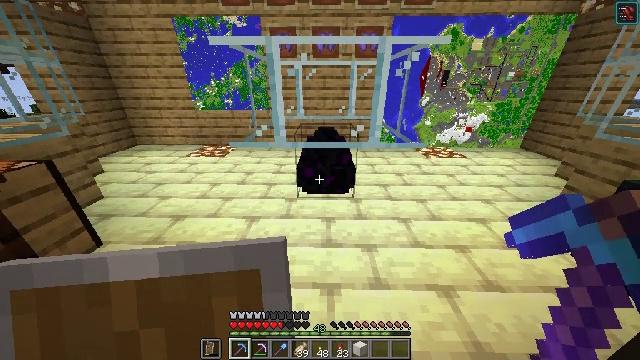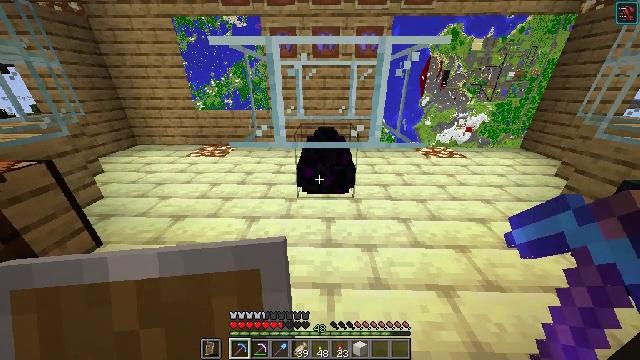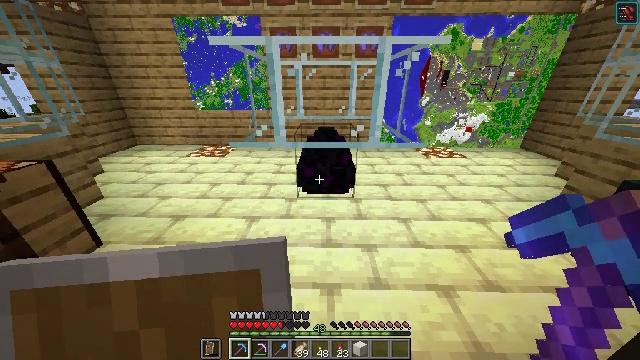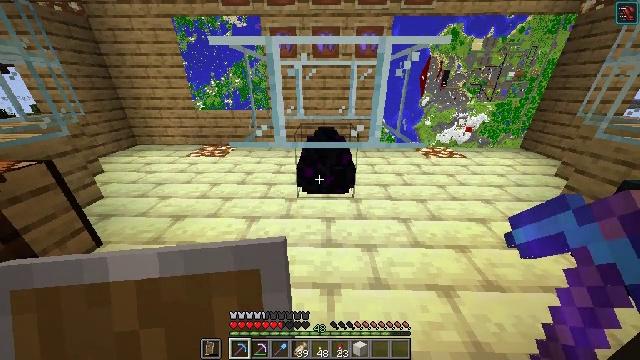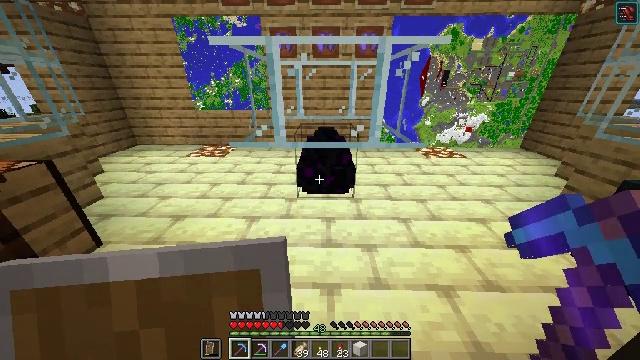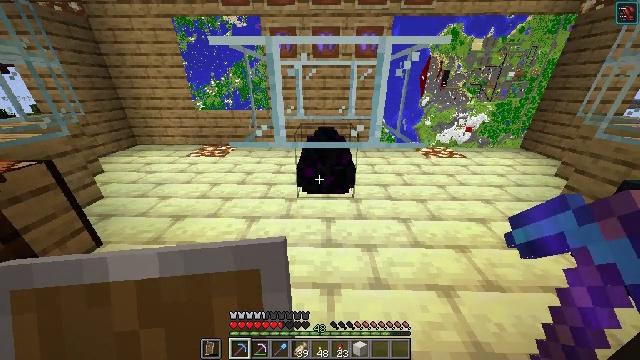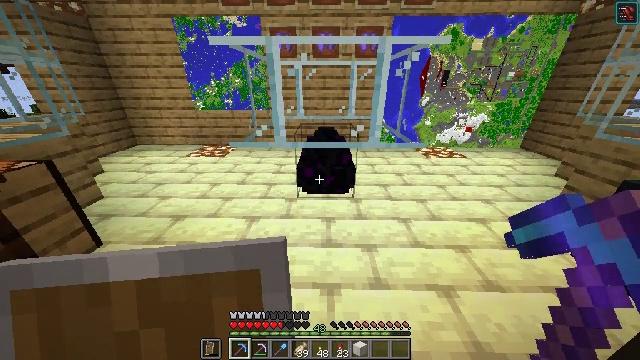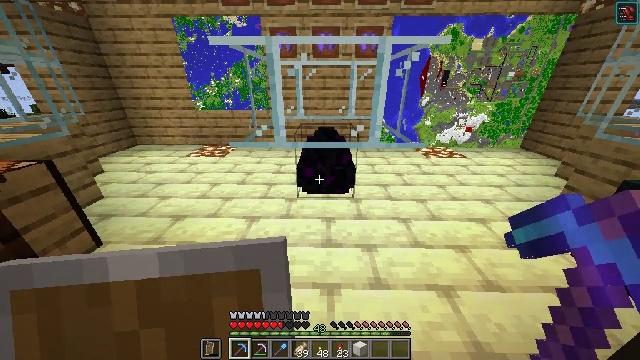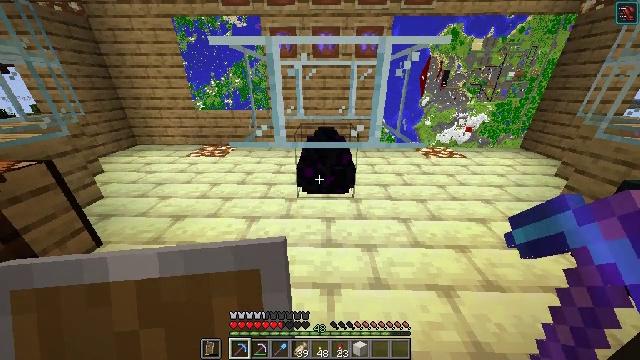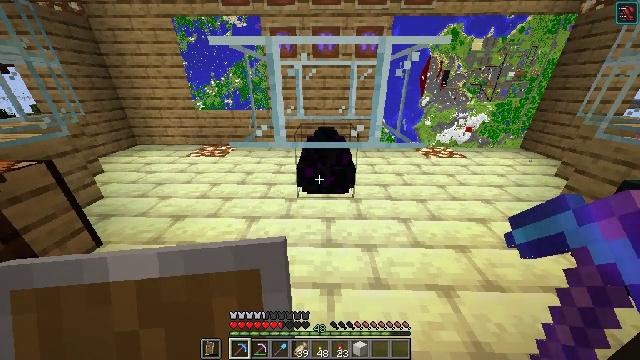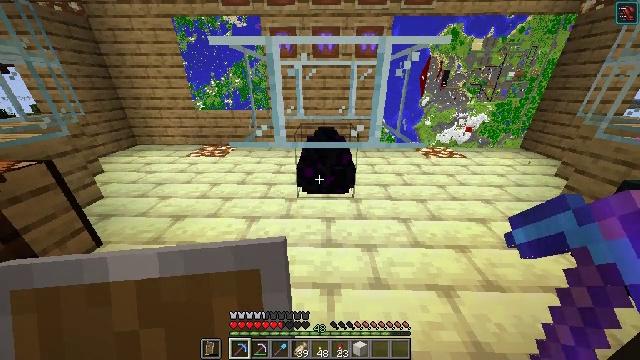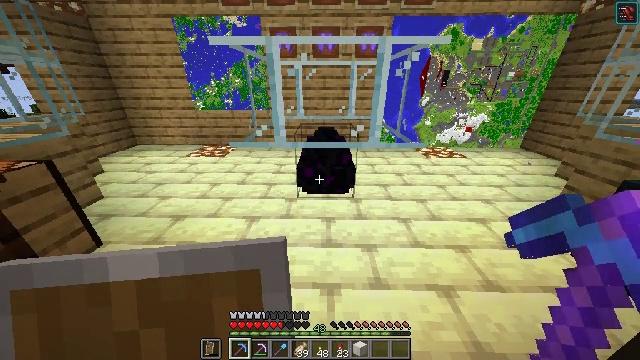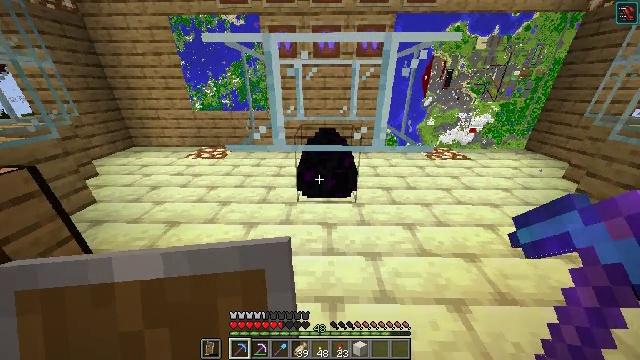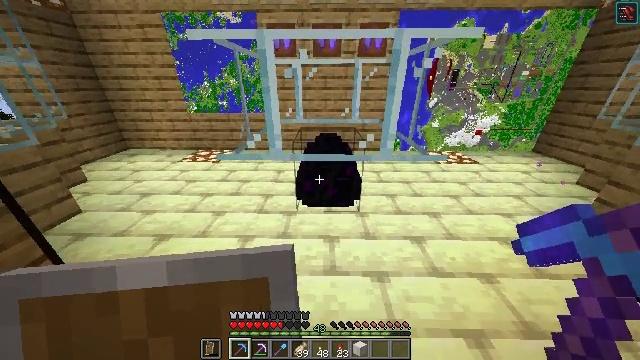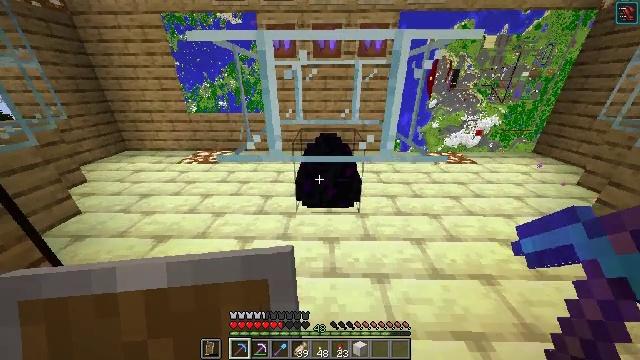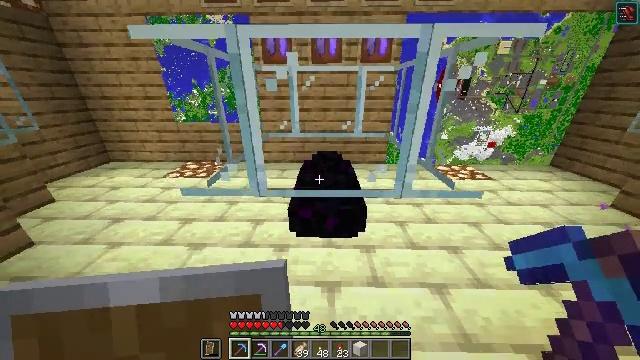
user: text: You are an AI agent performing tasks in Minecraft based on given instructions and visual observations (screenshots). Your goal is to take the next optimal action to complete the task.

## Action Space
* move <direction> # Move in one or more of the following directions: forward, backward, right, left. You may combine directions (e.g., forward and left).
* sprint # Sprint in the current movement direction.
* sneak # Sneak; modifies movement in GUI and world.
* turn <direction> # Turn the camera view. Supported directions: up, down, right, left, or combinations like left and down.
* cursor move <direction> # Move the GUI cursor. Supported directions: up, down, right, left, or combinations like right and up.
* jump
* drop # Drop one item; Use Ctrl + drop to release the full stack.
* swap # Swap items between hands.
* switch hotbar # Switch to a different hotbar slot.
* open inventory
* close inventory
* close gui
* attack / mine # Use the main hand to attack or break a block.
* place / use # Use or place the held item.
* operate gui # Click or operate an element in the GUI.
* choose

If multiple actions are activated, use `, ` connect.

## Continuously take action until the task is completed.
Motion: motion action
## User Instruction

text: Collect fragments by breaking the glass pane.
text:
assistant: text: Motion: no_op
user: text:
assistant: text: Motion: no_op
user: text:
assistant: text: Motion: no_op
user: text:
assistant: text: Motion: no_op
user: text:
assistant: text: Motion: no_op
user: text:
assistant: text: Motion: no_op
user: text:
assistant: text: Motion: no_op
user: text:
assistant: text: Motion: no_op
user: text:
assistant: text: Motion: no_op
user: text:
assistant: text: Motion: no_op
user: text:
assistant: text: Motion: no_op
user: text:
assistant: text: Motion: move forward
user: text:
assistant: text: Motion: move forward
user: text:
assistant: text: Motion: move forward
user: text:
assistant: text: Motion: move forward, turn up
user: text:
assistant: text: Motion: turn up
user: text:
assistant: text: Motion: turn up
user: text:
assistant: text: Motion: turn up
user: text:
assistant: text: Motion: turn up
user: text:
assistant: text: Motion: turn up
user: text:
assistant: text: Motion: turn up
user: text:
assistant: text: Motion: no_op
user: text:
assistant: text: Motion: no_op
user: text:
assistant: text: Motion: no_op
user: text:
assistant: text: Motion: no_op
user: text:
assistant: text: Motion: no_op
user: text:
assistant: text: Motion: no_op
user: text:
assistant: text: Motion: no_op
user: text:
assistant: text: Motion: no_op
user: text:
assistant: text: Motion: no_op